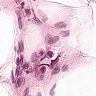
Metastatic tissue present: no